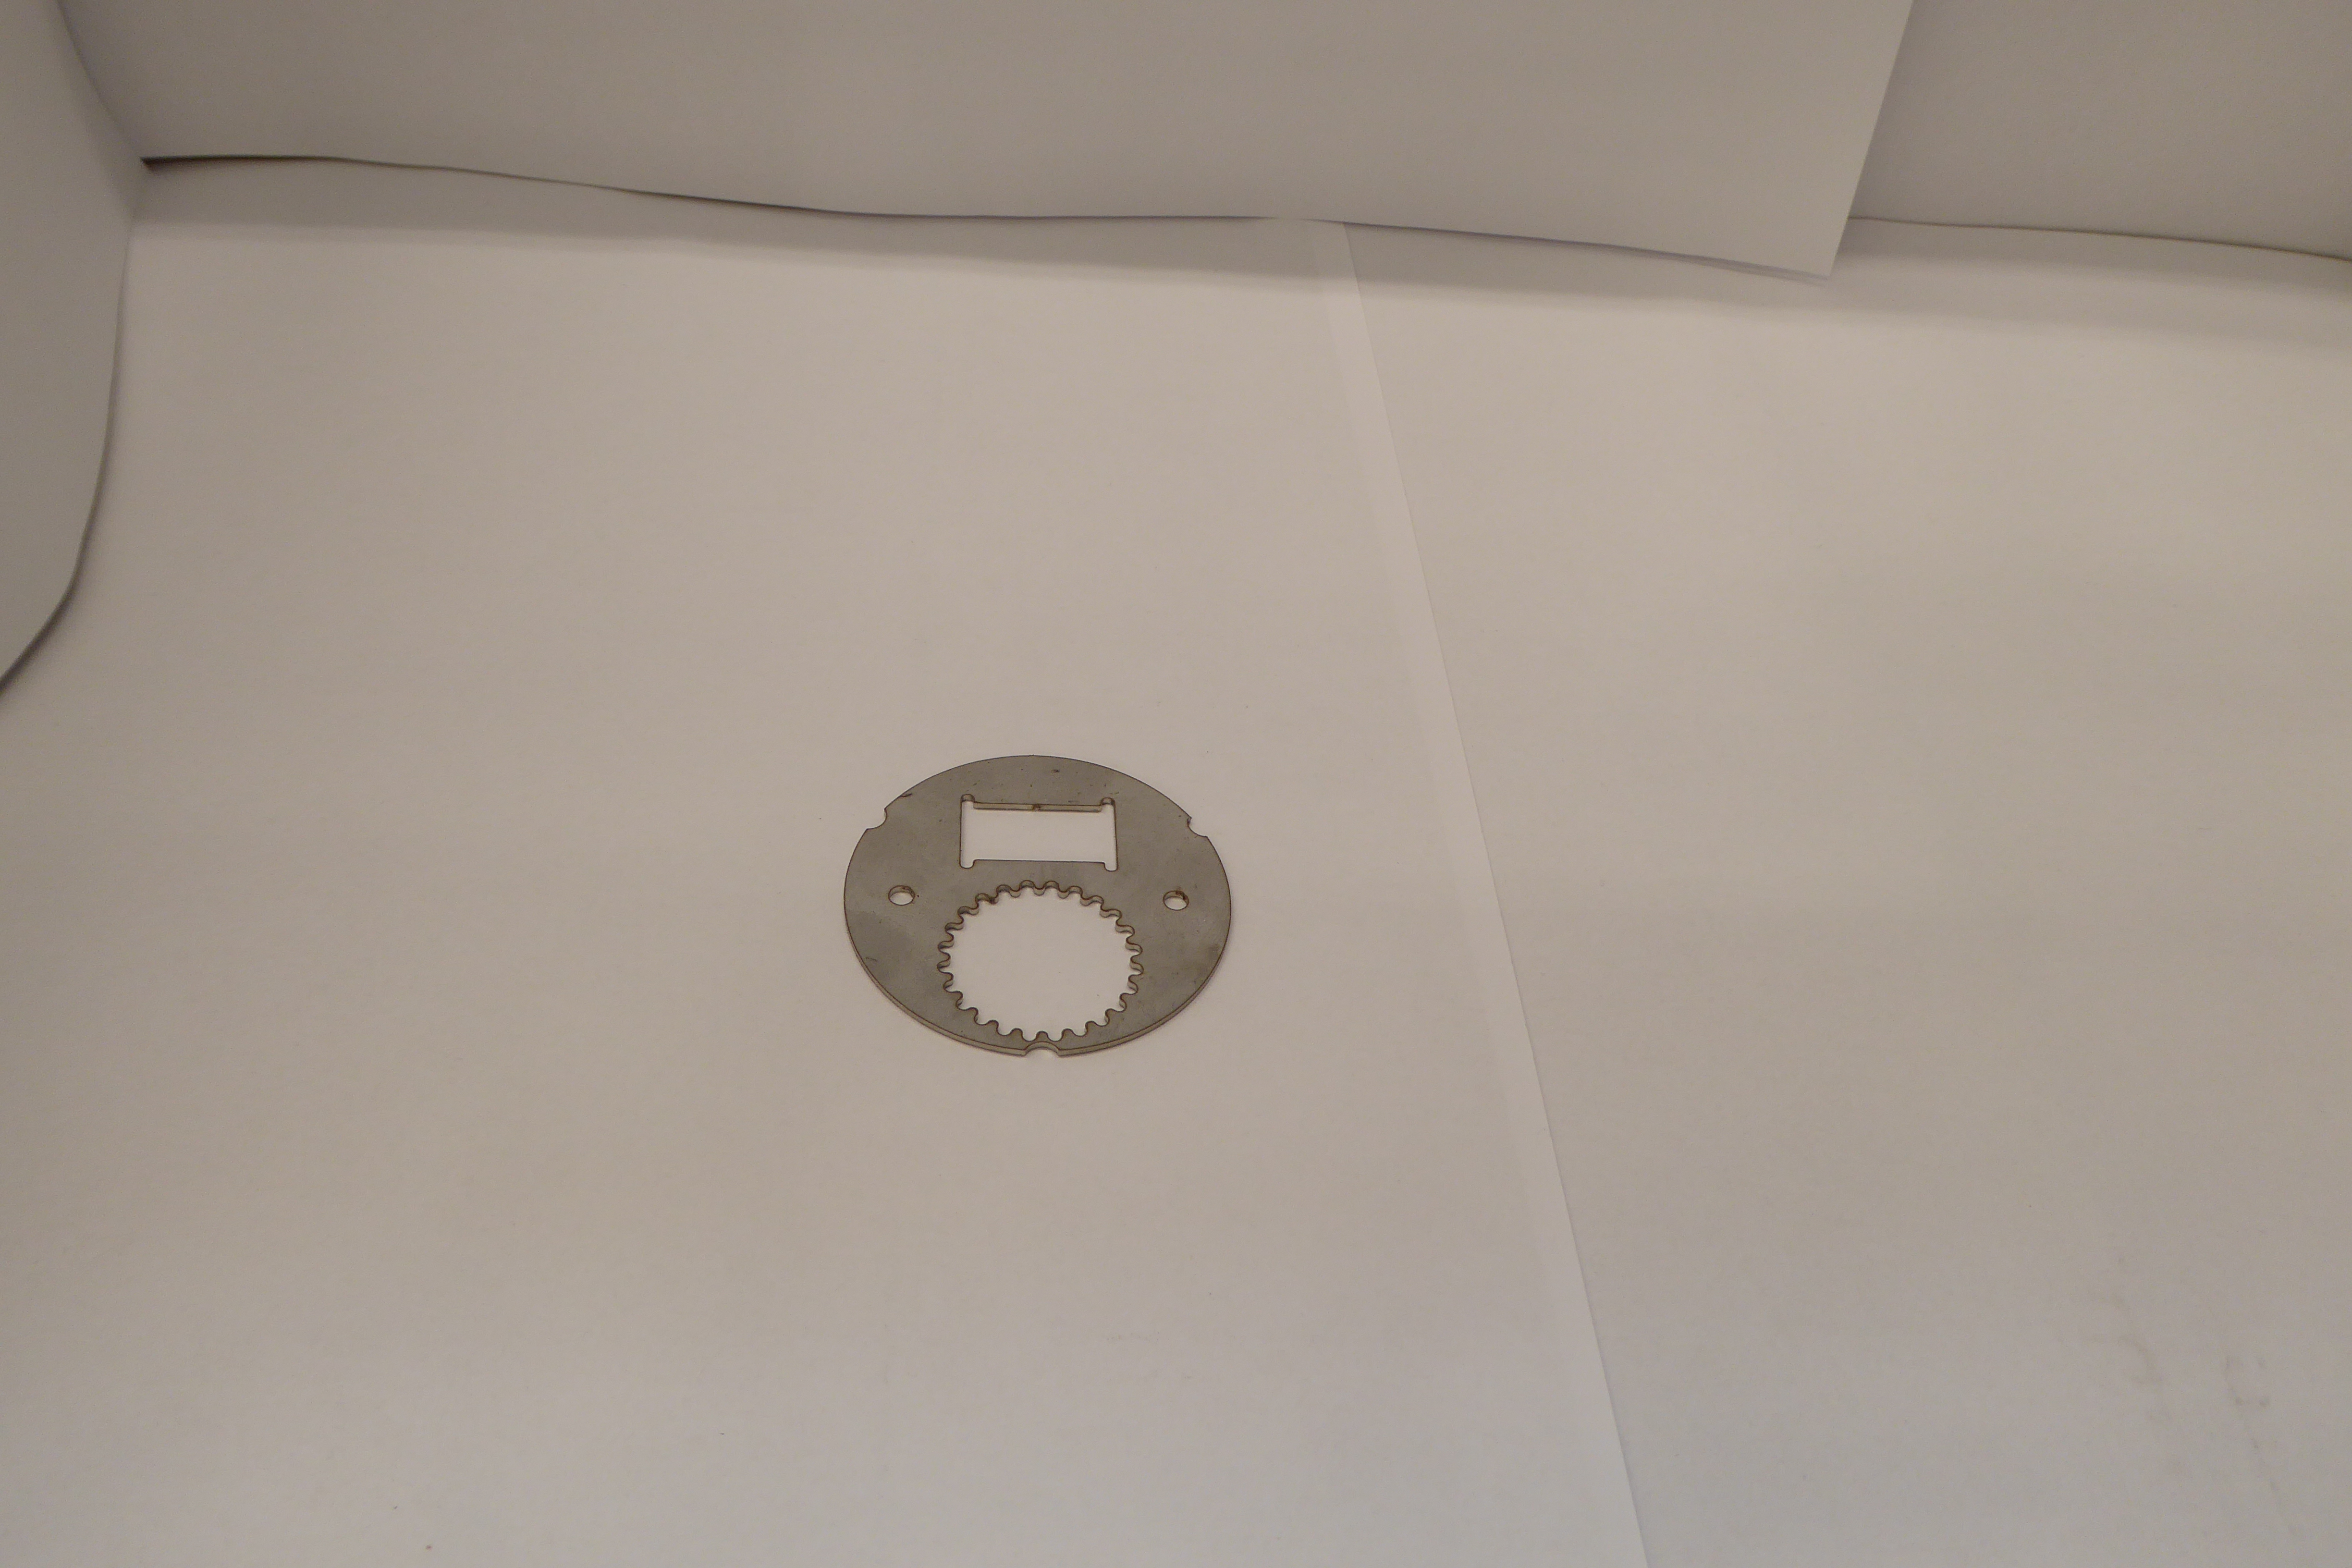
Label: Bottle Opener - Inlay